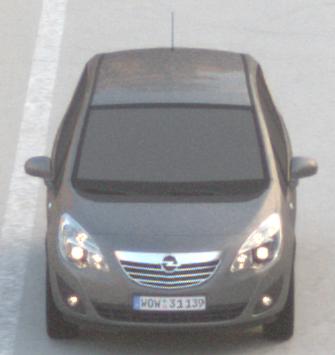
Make: Opel
Model: Meriva 1.4
Detailed model: Meriva (B)
Model produced from: 2010/05
Model produced until: 2013/11
Doors: 5
Color: gray
Road condition: dry road
Daytime: sunrise or sunset
Contrast: low contrast